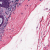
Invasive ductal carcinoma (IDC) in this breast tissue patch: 1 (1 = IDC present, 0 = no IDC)